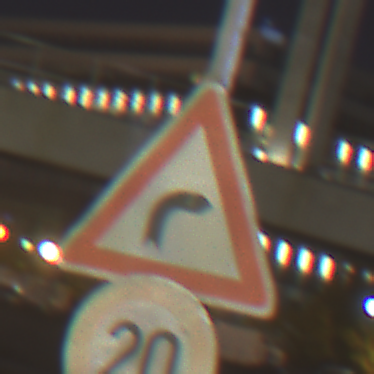
Verkehrszeichen: KurveRechts
Zusatzzeichen unten: Geschwindigkeit20
Umgebung: Outdoor, Urban
Tageszeit: Night
Wetter: PartlyCloudy
Licht: Artificial
Jahreszeit: NotSpecified
Kontrast: HighContrast